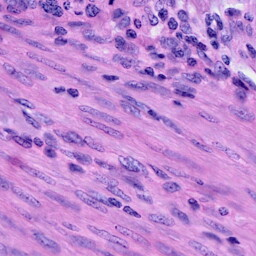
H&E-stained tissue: Cervix